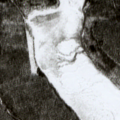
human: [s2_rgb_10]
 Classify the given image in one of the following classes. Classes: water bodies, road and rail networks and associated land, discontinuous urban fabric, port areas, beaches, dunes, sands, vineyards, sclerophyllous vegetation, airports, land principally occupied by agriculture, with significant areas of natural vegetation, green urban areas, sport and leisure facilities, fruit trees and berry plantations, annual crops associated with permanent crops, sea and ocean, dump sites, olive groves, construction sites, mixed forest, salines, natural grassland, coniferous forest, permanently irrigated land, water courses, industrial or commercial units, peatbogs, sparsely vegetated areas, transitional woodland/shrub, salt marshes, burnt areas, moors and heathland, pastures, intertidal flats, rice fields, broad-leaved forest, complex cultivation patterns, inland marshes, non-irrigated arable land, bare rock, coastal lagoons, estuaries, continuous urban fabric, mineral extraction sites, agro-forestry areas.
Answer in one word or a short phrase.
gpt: coniferous forest, peatbogs